Interaction volume radius: 10 \u00c5
Interaction volume height: 25 \u00c5
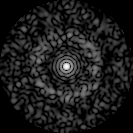
Disorder parameter: 0.8284